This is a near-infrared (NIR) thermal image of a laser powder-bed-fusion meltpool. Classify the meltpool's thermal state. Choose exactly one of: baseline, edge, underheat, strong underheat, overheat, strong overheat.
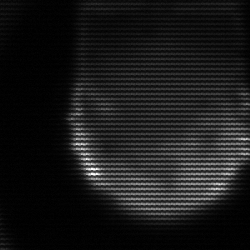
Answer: edge